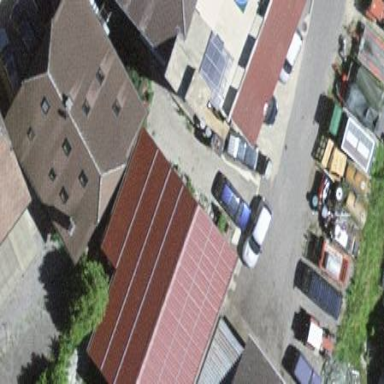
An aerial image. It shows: Residential building.